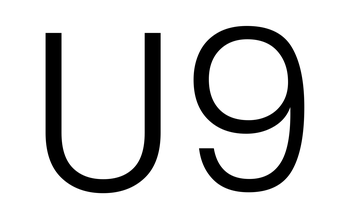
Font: Poppins-Light